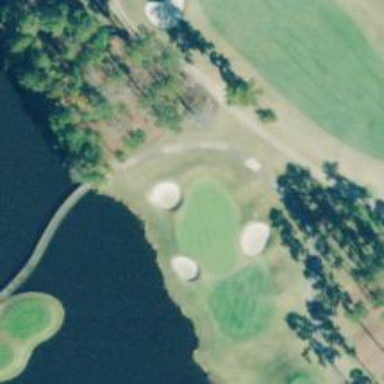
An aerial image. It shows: Golf hole.